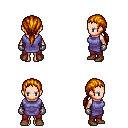
a pixel art fantasy rpg character, female body template, human, light skin, chain tabard jacket, red pants, dark blonde ponytail hairstyle, metal gloves, brown shoes, four views (front, back, left, right), 2x2 character sprite sheet, small pixel art, hard edges, no anti-aliasing